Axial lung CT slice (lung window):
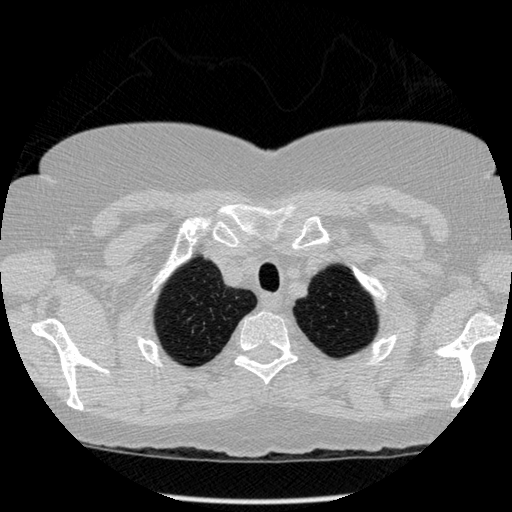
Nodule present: no